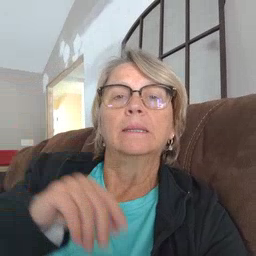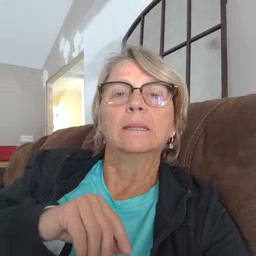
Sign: outside